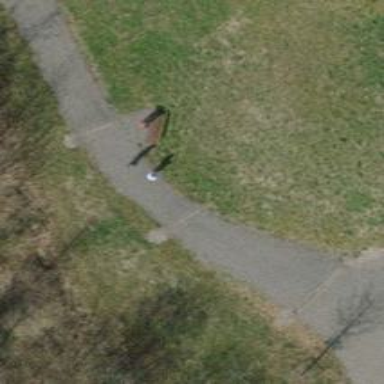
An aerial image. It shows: Brown bench in the vicinity.